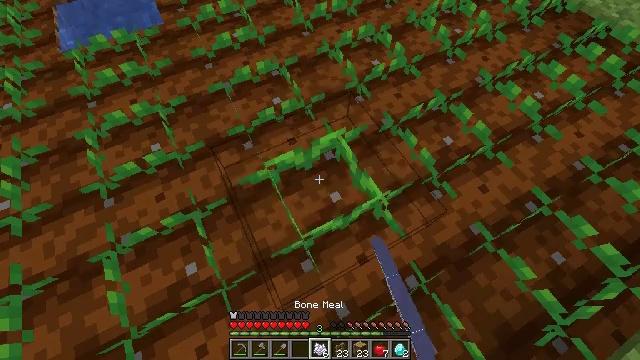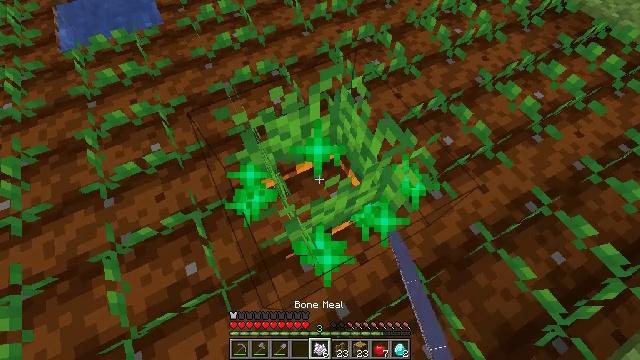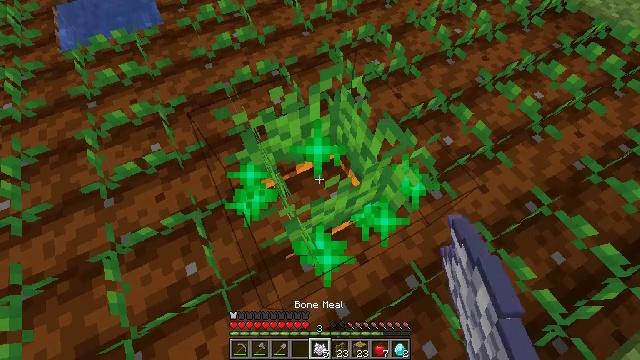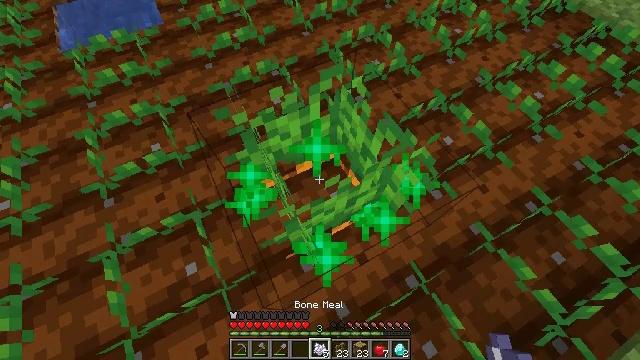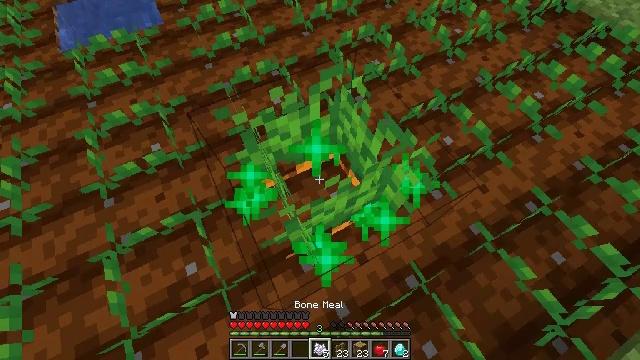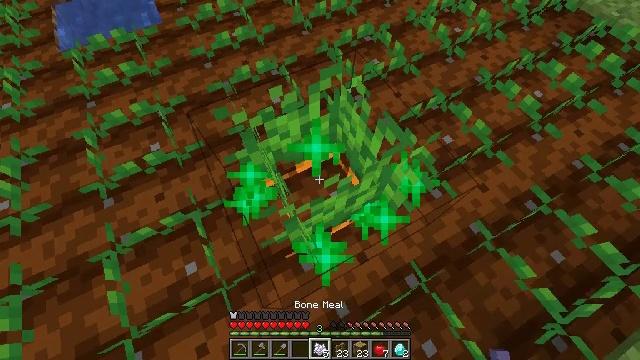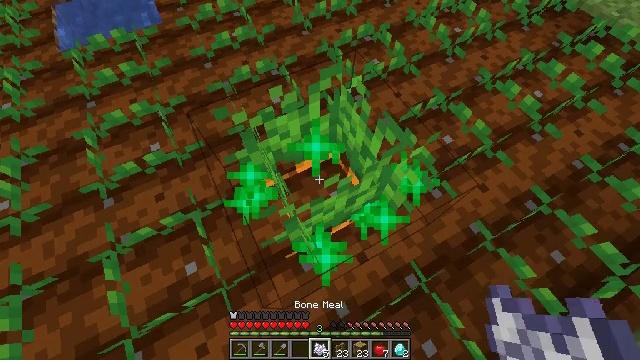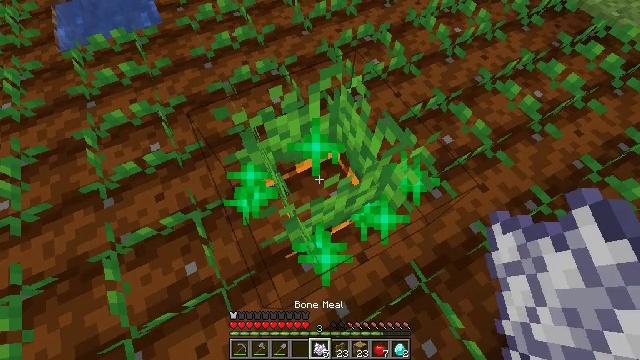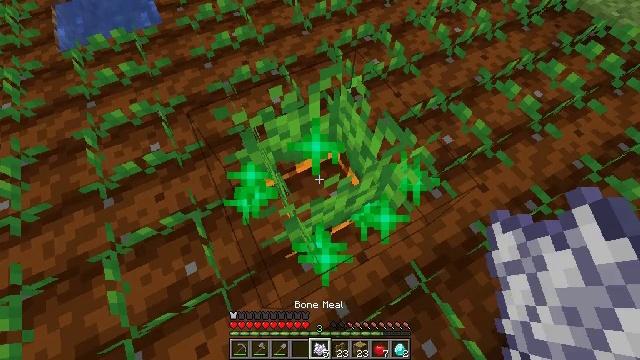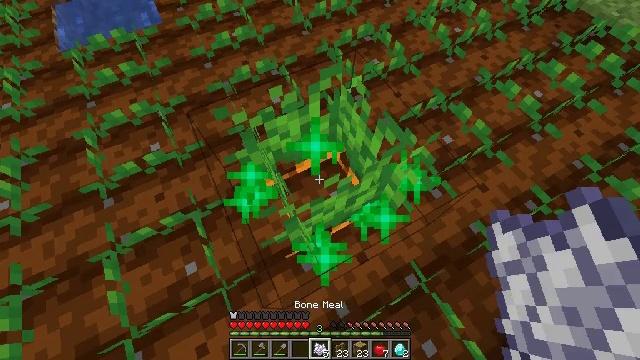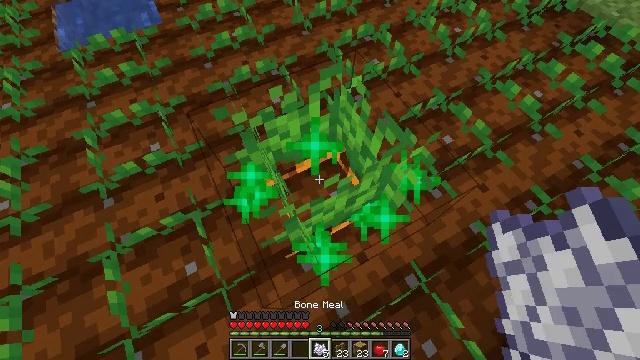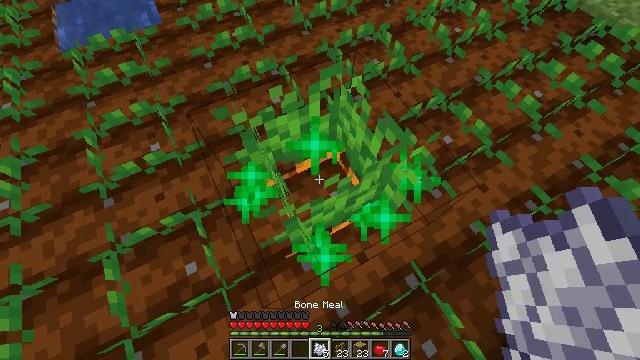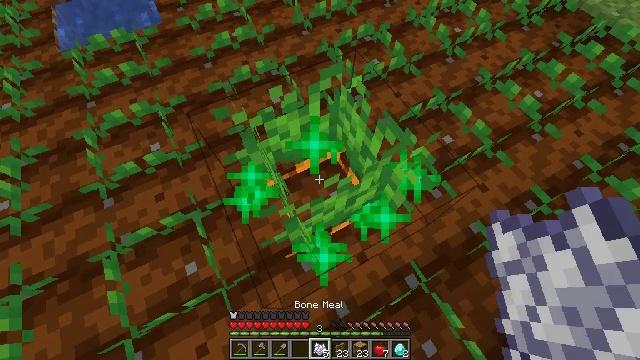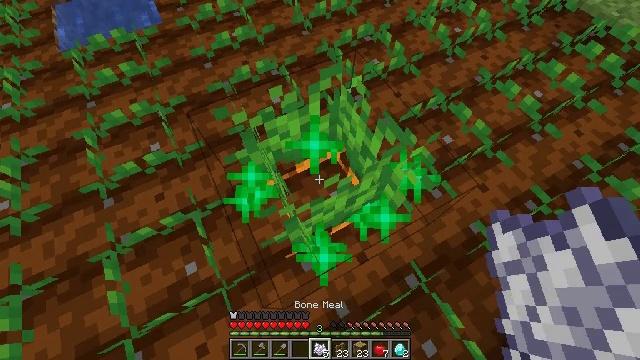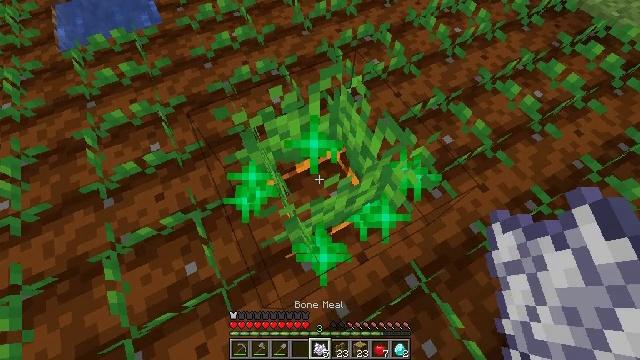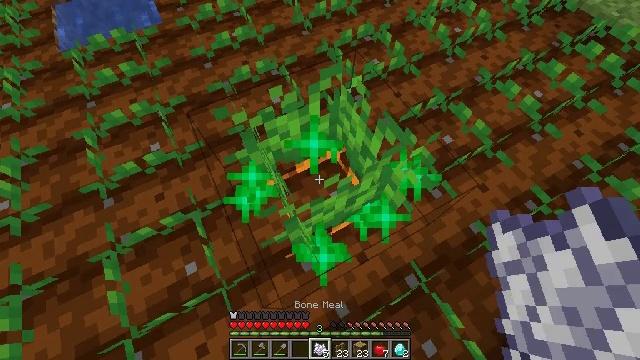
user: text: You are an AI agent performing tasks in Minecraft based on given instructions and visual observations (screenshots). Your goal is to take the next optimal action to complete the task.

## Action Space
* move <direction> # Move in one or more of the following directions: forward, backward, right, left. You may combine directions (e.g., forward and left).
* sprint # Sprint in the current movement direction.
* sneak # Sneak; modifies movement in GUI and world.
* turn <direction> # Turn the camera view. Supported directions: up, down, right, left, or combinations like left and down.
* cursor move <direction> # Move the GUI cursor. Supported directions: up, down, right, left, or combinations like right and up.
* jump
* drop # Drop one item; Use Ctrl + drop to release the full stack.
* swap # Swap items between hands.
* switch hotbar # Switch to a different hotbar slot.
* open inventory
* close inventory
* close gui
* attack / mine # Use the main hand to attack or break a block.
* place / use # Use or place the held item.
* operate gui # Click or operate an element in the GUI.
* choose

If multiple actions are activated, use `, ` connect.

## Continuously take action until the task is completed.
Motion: motion action
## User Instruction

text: Retrieve carrots by attacking the plant.
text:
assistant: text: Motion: no_op
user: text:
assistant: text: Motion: no_op
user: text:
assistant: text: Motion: no_op
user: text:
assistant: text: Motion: no_op
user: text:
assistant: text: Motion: no_op
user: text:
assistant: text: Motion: no_op
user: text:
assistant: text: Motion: no_op
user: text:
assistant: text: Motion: no_op
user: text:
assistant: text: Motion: no_op
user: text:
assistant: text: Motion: use / place
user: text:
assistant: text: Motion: use / place
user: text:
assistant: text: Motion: use / place
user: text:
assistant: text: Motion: no_op
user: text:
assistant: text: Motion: no_op
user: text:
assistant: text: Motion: no_op
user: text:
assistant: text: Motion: no_op
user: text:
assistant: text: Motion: no_op
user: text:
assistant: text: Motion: no_op
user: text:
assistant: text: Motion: no_op
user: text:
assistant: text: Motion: no_op
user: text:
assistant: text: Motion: no_op
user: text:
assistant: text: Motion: switch to hotbar 2
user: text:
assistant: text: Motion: switch to hotbar 2
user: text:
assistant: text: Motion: switch to hotbar 2
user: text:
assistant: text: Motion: no_op
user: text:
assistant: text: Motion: no_op
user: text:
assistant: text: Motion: no_op
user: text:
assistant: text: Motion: no_op
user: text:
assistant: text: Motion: no_op
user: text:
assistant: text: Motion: attack / mine